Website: lowes
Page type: payment
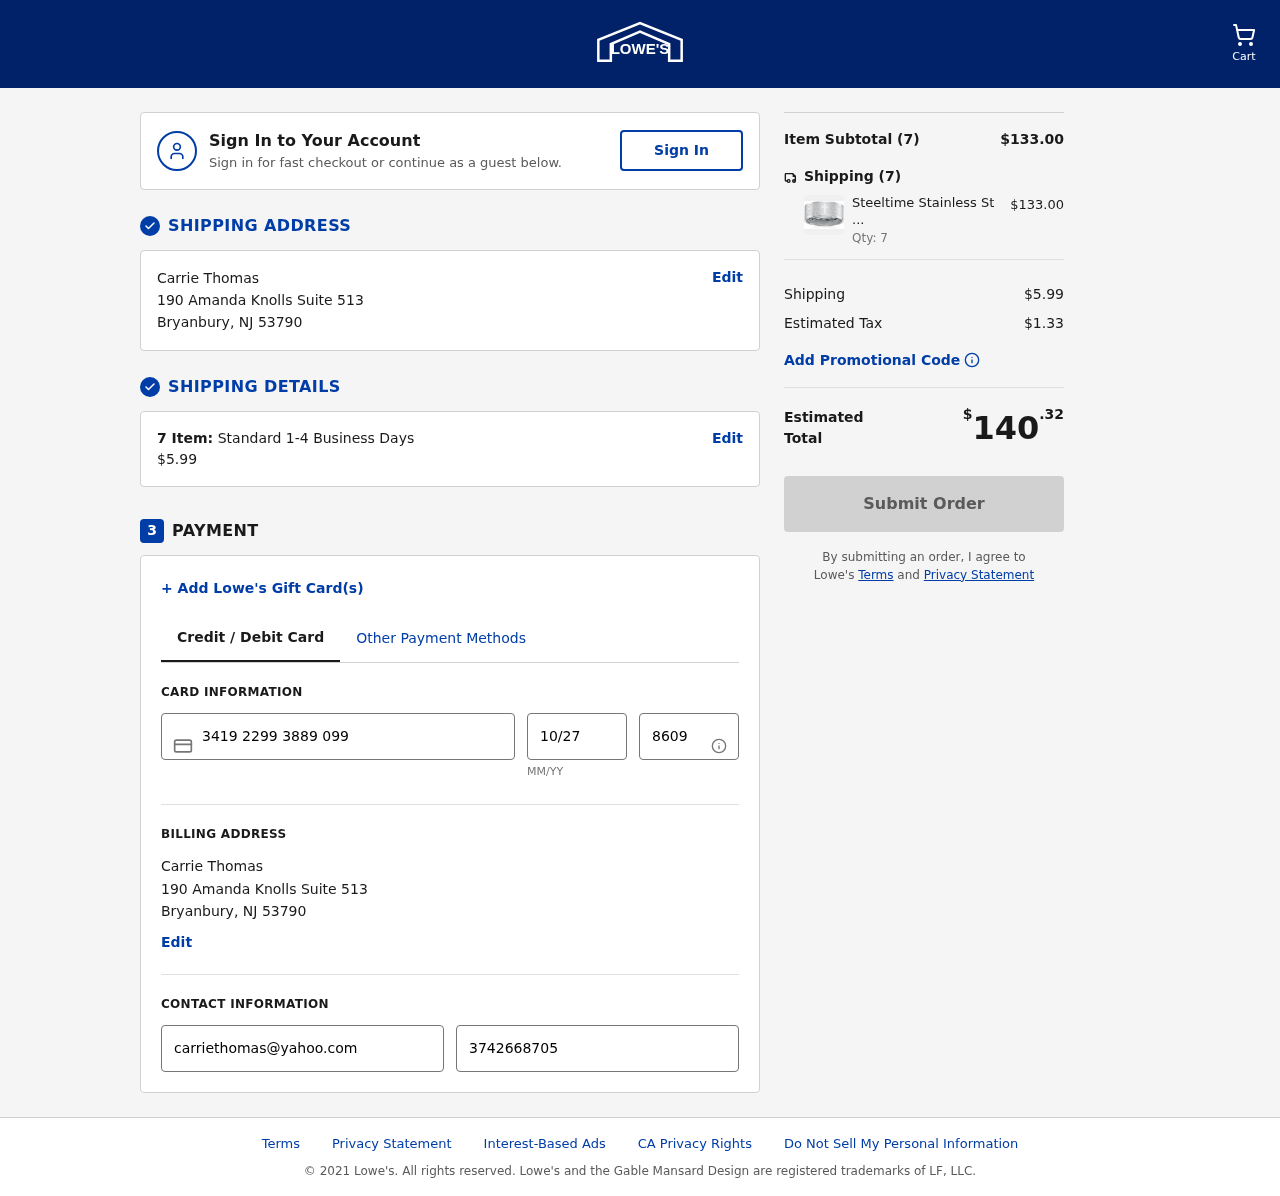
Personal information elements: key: PII_CARD_CVV
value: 8609
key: PII_CARD_EXPIRY
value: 10/27
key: PII_CARD_NUMBER
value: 3419 2299 3889 099
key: PII_CITY
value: Bryanbury
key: PII_EMAIL
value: carriethomas@yahoo.com
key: PII_FULLNAME
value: Carrie Thomas
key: PII_PHONE
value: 3742668705
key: PII_POSTCODE
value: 53790
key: PII_STATE_ABBR
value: NJ
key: PII_STREET
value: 190 Amanda Knolls Suite 513
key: PII_FULLNAME2
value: Carrie Thomas
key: PII_STREET2
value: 190 Amanda Knolls Suite 513
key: PII_CITY2
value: Bryanbury
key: PII_STATE_ABBR2
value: NJ
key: PII_POSTCODE2
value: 53790
Product elements: key: PRODUCT1_NAME
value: Steeltime Stainless Steel Serenity Prayer Band Ring, Size 12
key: PRODUCT1_PRICE
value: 19
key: PRODUCT1_QUANTITY
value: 7
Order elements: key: ORDER_NUM_ITEMS
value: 7
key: ORDER_SHIPPING_COST
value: $5.99
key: ORDER_NUM_ITEMS2
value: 7
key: ORDER_SUBTOTAL
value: $133.00
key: ORDER_NUM_ITEMS3
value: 7
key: ORDER_SHIPPING_COST2
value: $5.99
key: ORDER_TAX
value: $1.33
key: ORDER_TOTAL
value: $140.32